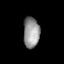
Tissue: lung
Cell type: Myeloid cells
Senescence score: 0.1751
Nuclear area (px): 485
Mean DAPI intensity: 148.643